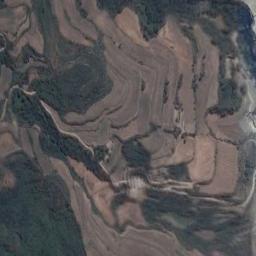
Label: terrace